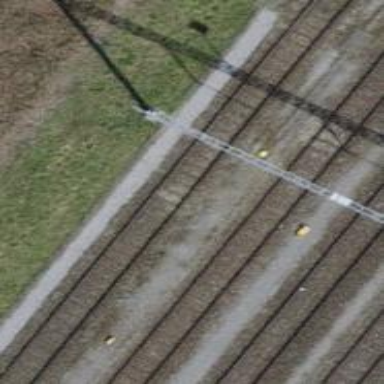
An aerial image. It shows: Railway siding with one electrified track and contact line.